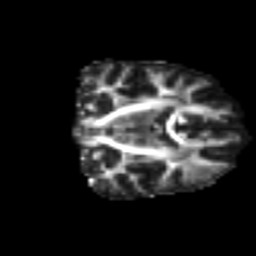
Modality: FA
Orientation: coronal
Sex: female
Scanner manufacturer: ge
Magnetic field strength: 3 T
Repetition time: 7 s
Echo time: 0.08 s